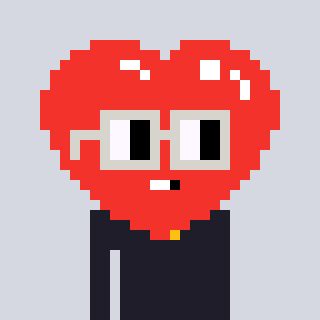
a pixel art character with square light gray glasses, a heart-shaped head and a grayscale-colored body on a cool background